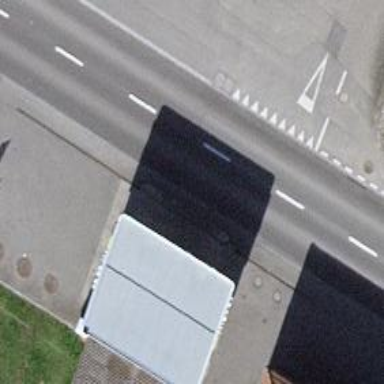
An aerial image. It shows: Fuel station.